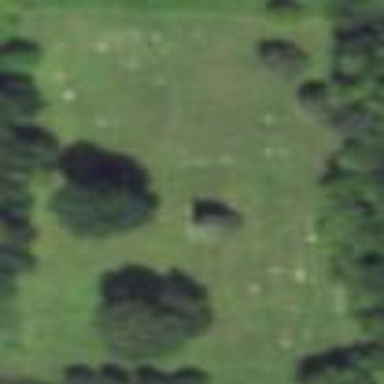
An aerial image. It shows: Cemetery.